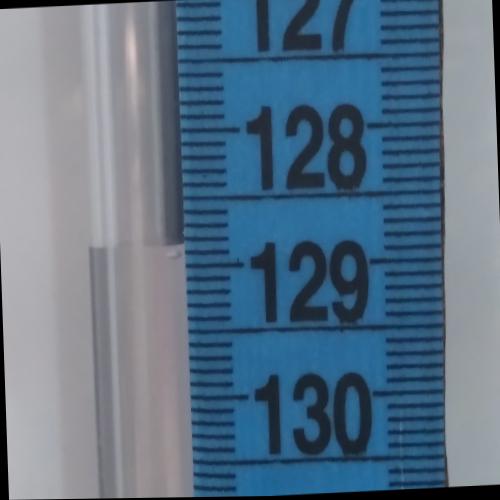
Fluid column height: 128.8 cm